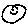
Label: smiley face